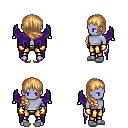
a pixel art fantasy rpg character, male body template, dark elf, purple skin, purple wings, gold greaves, light blonde right-swept hairstyle, gold gloves, white slippers, four views (front, back, left, right), 2x2 character sprite sheet, small pixel art, hard edges, no anti-aliasing